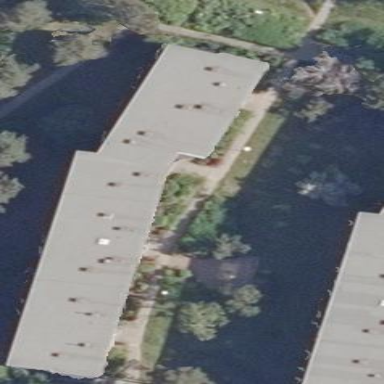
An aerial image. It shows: Flat-roofed apartment building.